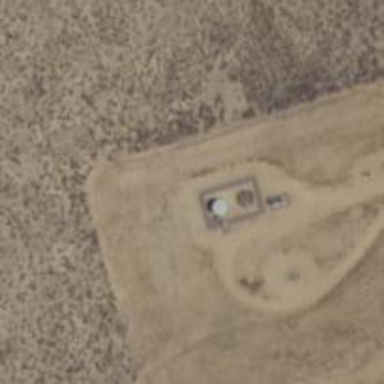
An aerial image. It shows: Storage tank with man-made structure.